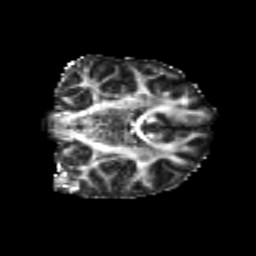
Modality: FA
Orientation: coronal
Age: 22
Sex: female
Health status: healthy
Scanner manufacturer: philips
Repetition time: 7.389 s
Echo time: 0.08599 s